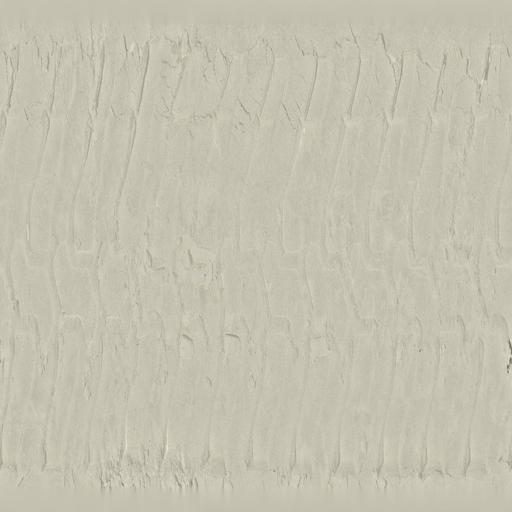
Tags: sand tire tracks